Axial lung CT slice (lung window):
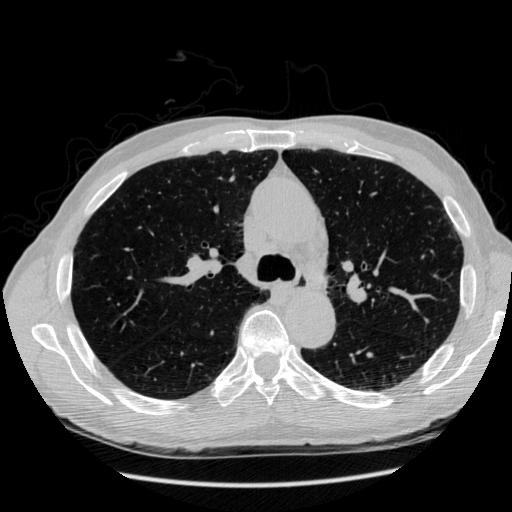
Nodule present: no